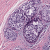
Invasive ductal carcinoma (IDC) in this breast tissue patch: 0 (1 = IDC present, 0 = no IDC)